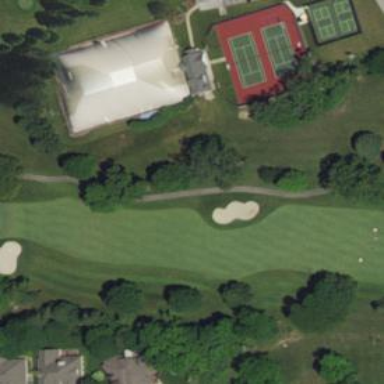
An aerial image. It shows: Golf hole.